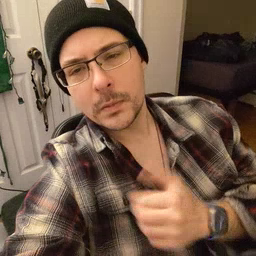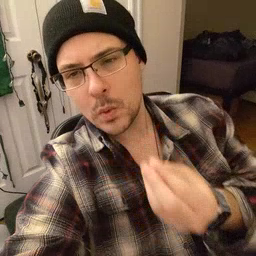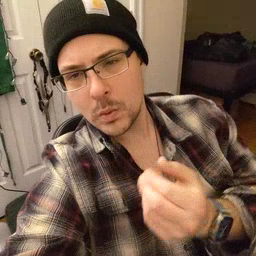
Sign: go